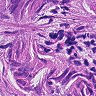
Metastatic tissue present: yes